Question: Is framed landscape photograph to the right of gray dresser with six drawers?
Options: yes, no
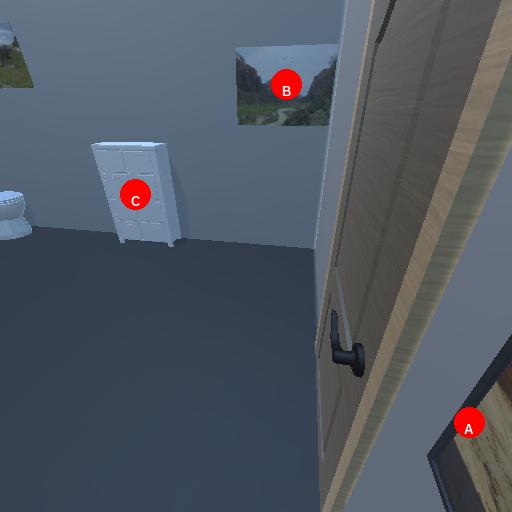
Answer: yes